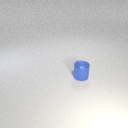
small blue metal cylinder